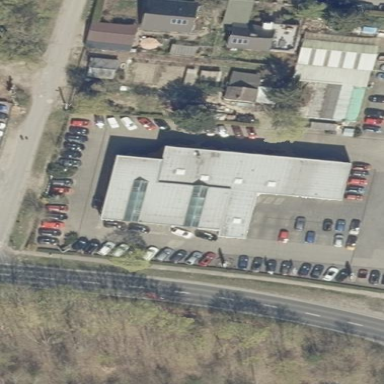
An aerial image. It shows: Retail building that houses car shop.